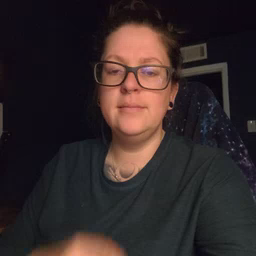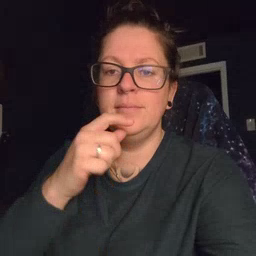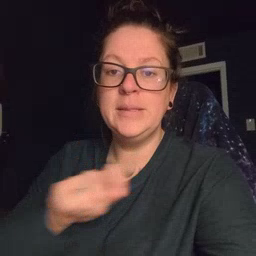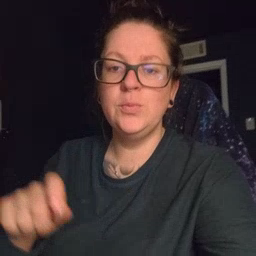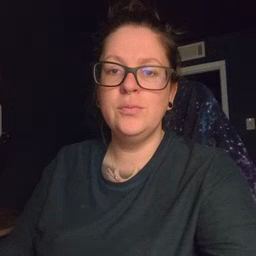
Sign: pencil